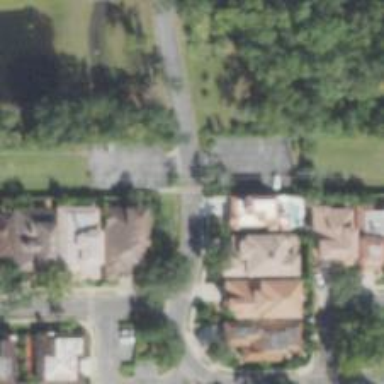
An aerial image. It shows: Residential road with asphalt surface and sidewalk on the left.